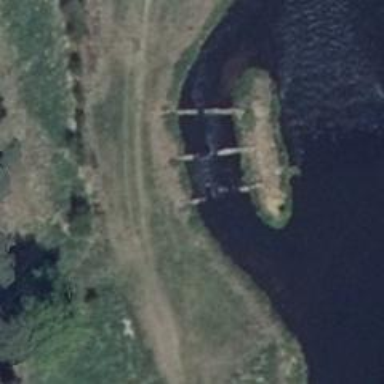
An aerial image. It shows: Weir along the waterway.